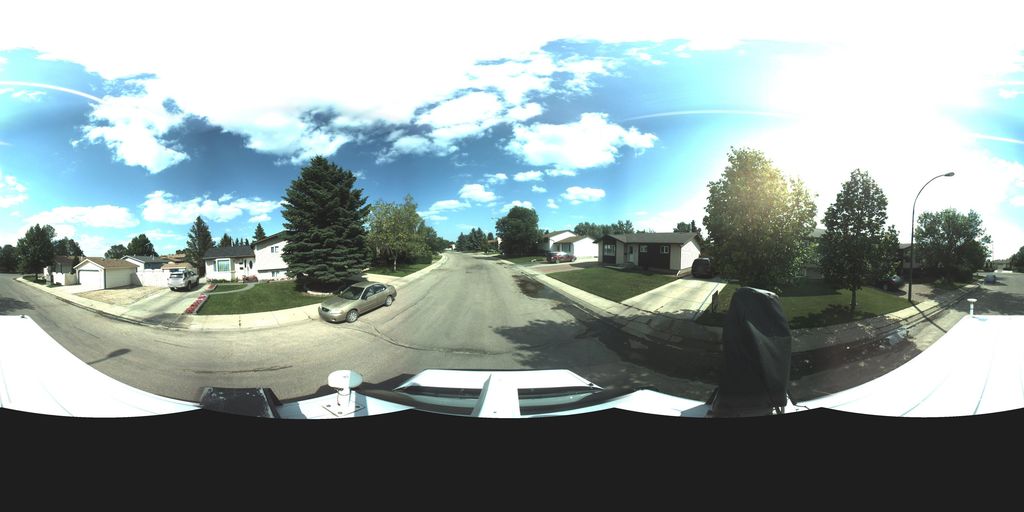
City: saskatoon